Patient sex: M
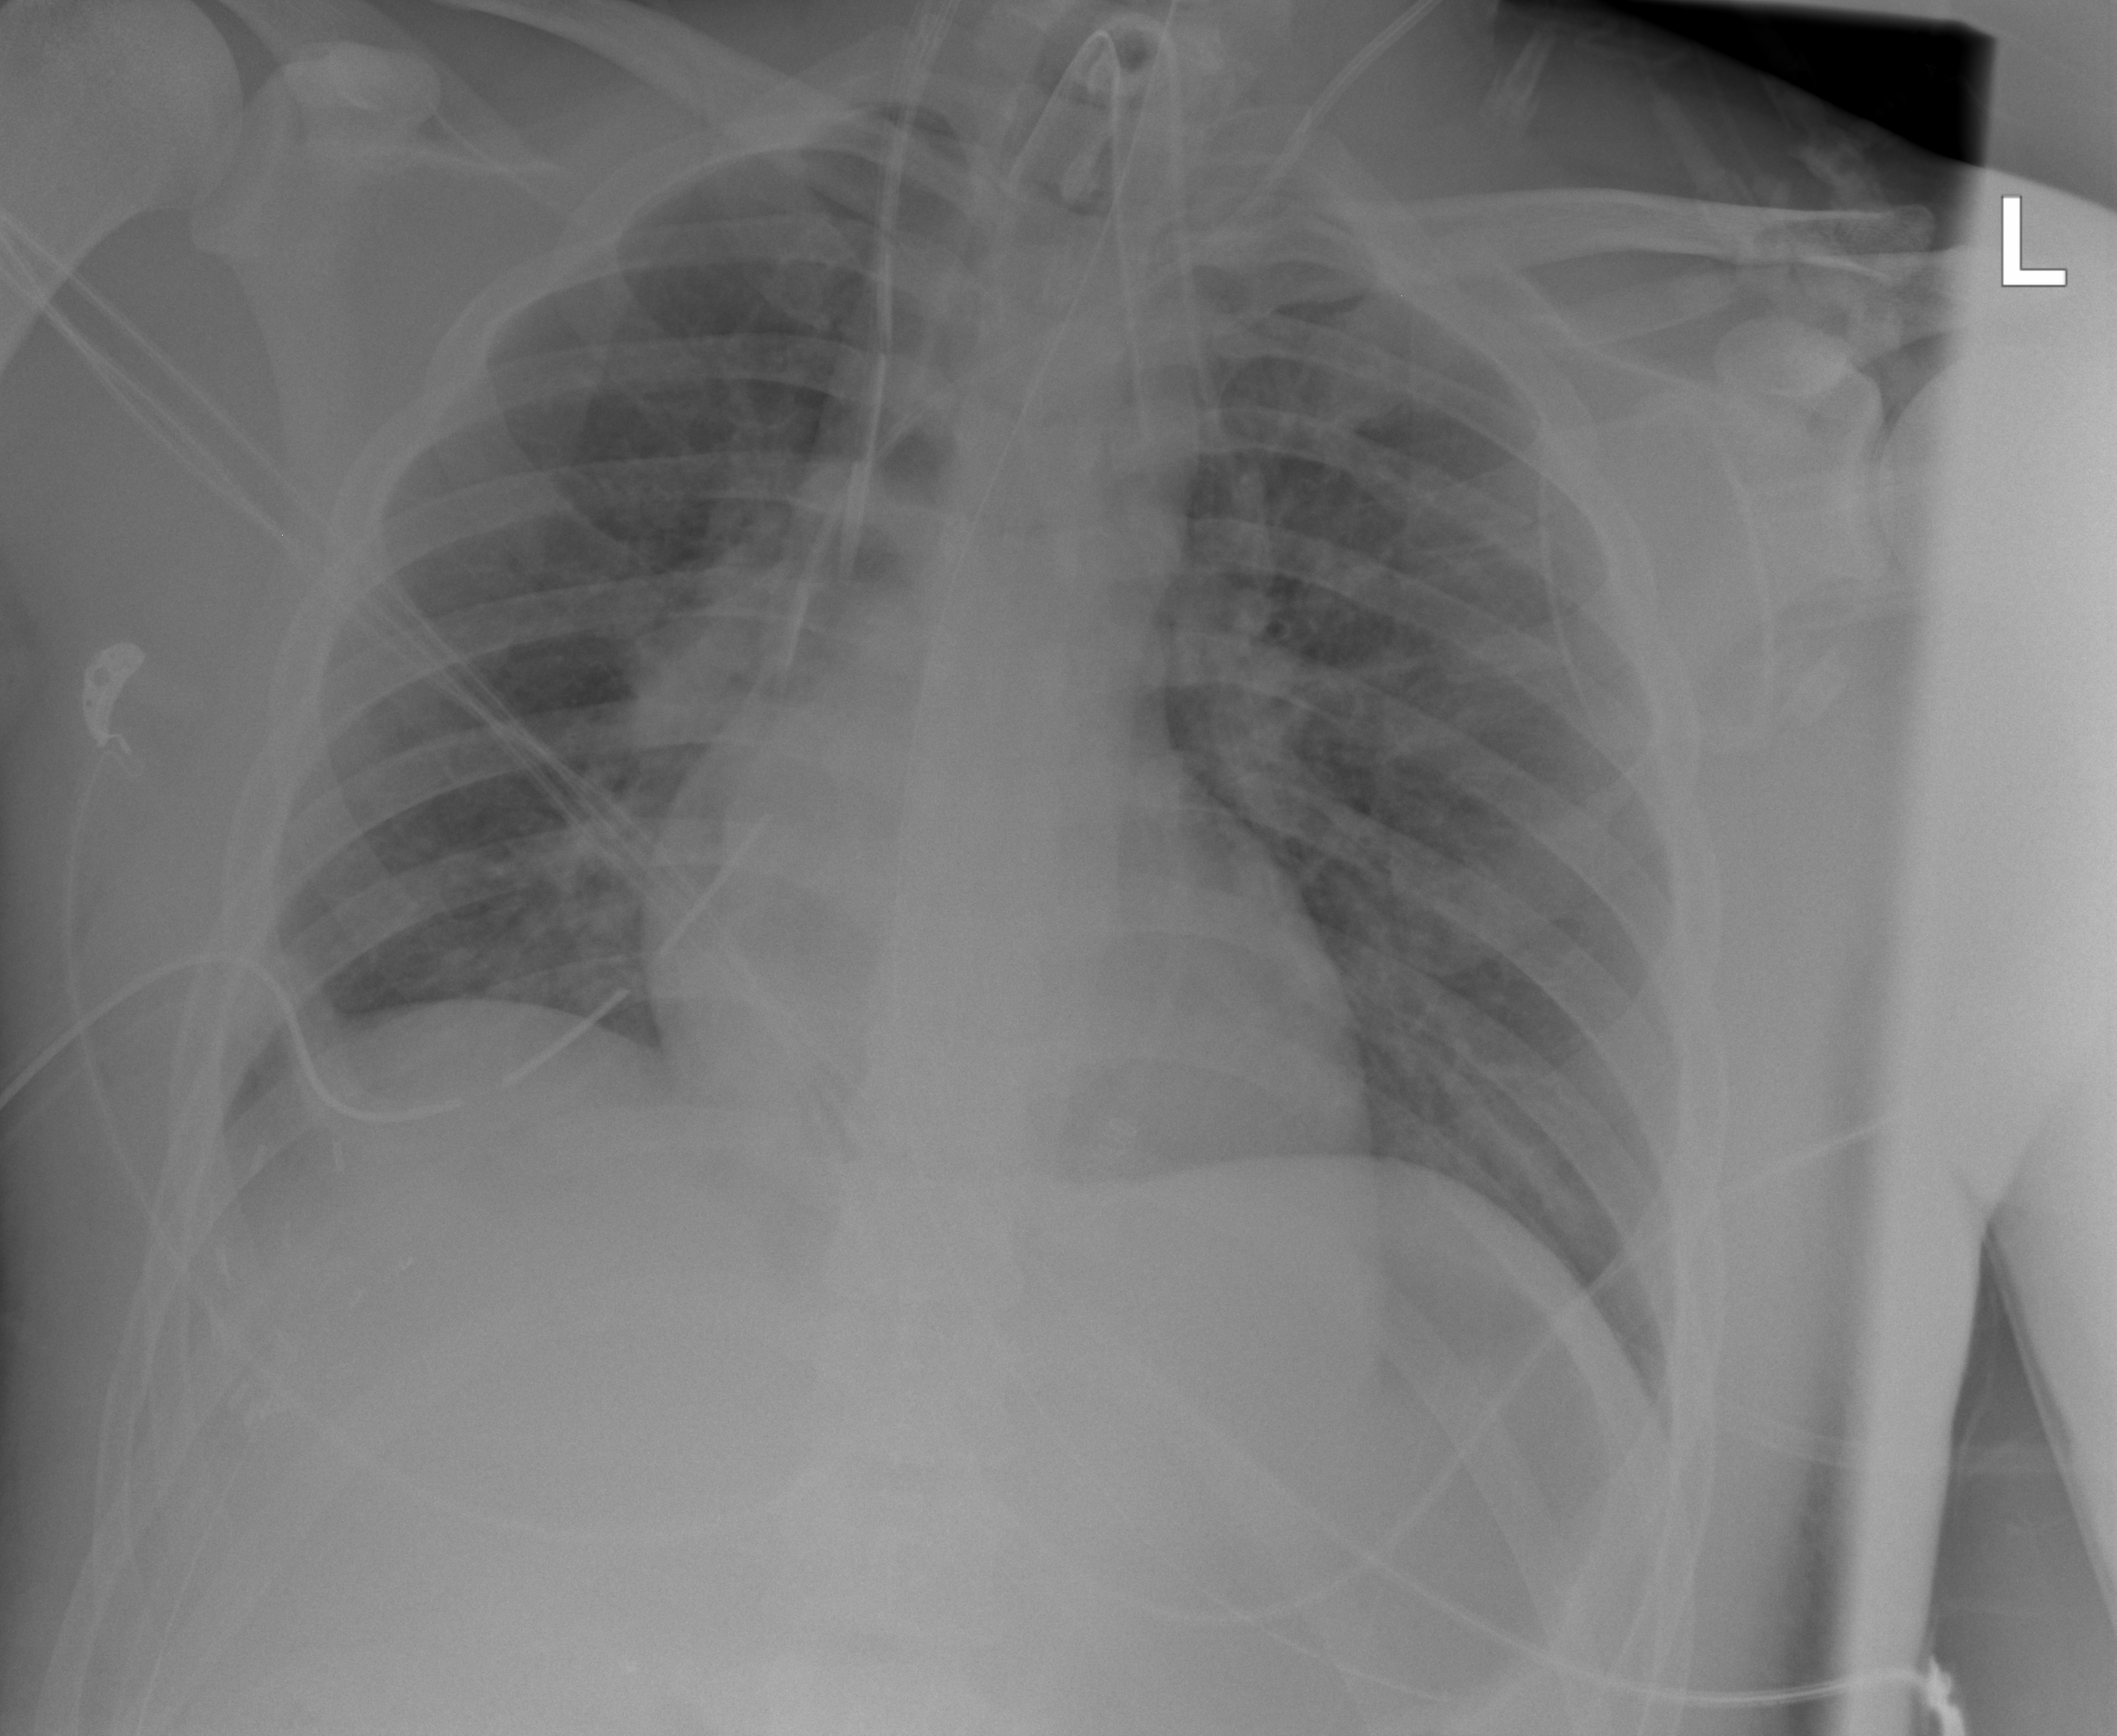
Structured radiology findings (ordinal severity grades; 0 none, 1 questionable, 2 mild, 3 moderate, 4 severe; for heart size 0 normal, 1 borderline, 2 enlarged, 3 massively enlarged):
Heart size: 0
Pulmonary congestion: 0
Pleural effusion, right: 0
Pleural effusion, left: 0
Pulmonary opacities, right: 0
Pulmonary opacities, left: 0
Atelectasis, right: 2
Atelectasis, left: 0